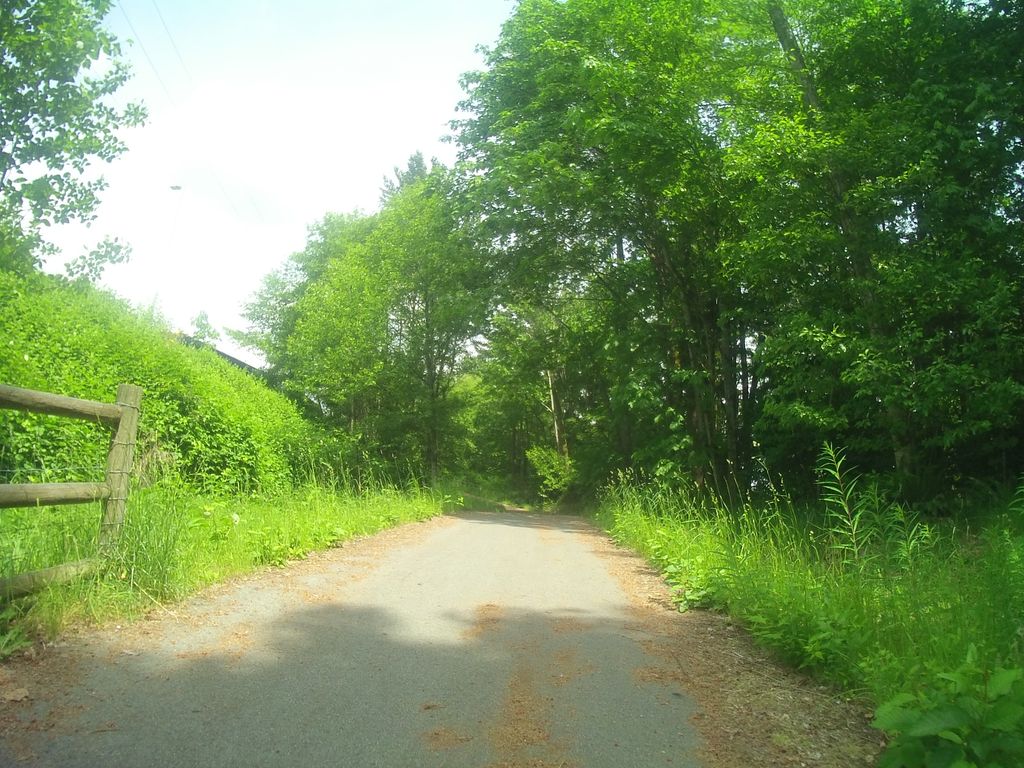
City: vancouver